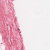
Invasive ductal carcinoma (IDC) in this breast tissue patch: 0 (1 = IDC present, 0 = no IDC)